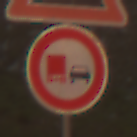
Verkehrszeichen: UeberholverbotKraftfahrzeuge
Zusatzzeichen oben: Steigung10
Umgebung: Outdoor, Nature
Tageszeit: Midday
Wetter: Overcast
Licht: Natural
Jahreszeit: NotSpecified
Kontrast: LowContrast